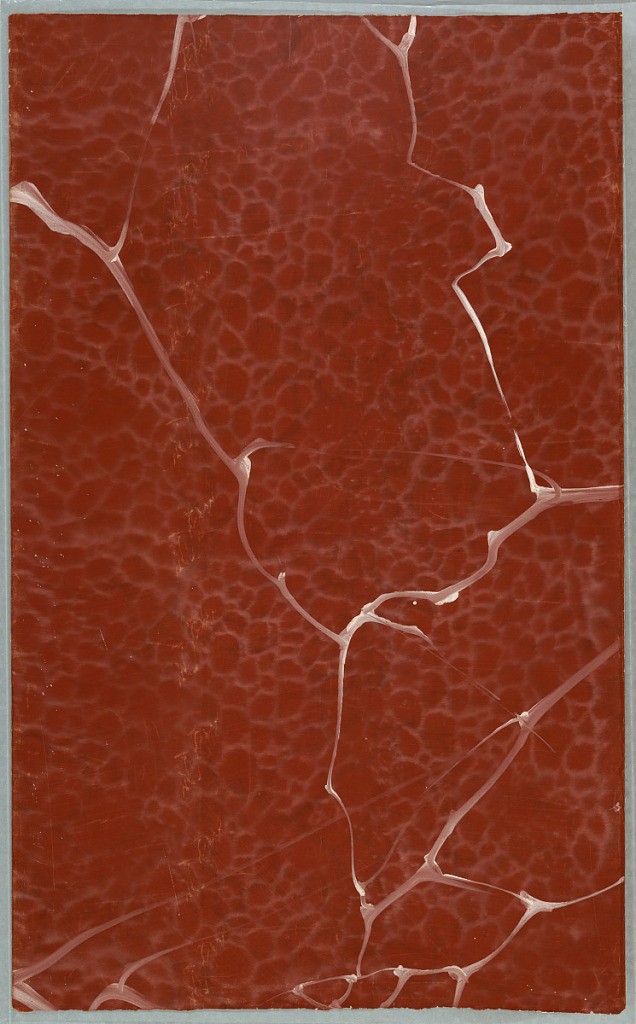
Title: Sidewall
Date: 1815–30
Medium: Marbleized
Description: White veining, and gray and white mottles veining, on red-orange ground.